Question: i am working achartengine on android and completed all works i have face one problem in line chart i mention the xaxis label but it's shows like 2,4,6,8,10,12 and so on with overlay with my xaxis label and i want to hide 2,4,6,8,10,12 labels in xaxis. if u don't understand see given below figure:

here is the full code:
'''
public class ChartExample extends Activity {
private GraphicalView mChartView;
XYMultipleSeriesRenderer renderer;
@Override
protected void onCreate(Bundle savedInstanceState) {
// TODO Auto-generated method stub
super.onCreate(savedInstanceState);
setContentView(R.layout.layout_chart);
LinearLayout layout = (LinearLayout) findViewById(R.id.linearLayout2);
String[] titles = new String[] { "spens1","2second" };
List<double[]> x = new ArrayList<double[]>();
x.add(new double[] { 1, 2, 3, 4, 5, 6, 7, 8, 9, 10, 11, 12 });
x.add(new double[] { 1, 2, 3, 4, 5, 6, 7, 8, 9, 10, 11, 12 });
// }
List<double[]> values = new ArrayList<double[]>();
values.add(new double[] { 9, 10, 11, 15, 19, 23, 26, 25, 22, 18, 13,
10 });
values.add(new double[] { 11, 13, 21, 10, 40, 10, 12,15, 24, 20, 15,
12 });
int[] colors = new int[] { Color.BLUE,Color.RED};
PointStyle[] styles = new PointStyle[] { PointStyle.CIRCLE,PointStyle.CIRCLE};
renderer = buildRenderer(colors, styles);
int length = renderer.getSeriesRendererCount();
for (int i = 0; i < length; i++) {
((XYSeriesRenderer) renderer.getSeriesRendererAt(i))
.setFillPoints(true);
}
setChartSettings(renderer, "SCORE CARD VIEW", "Attetempts",
"Marks Scored", 0, 12.5, 0, 45, Color.LTGRAY, Color.LTGRAY);
renderer.setXLabels(12);
renderer.setYLabels(10);
renderer.setShowGrid(false);
renderer.setXLabelsAlign(Align.CENTER);
renderer.setYLabelsAlign(Align.CENTER);
//renderer.setZoomButtonsVisible(true);
//renderer.setPanLimits(new double[] { 0, 20, 0, 40 });
//renderer.setZoomLimits(new double[] { 0, 20, 0, 40 });
renderer.setPanEnabled(false, false);
renderer.setZoomEnabled(false, false);
renderer.setShowLegend(false);
for(int k=0;k<12;k++)
{
renderer.addXTextLabel(k+1,"test");
}
if (mChartView == null)
{
Log.d("Oncreate ", "if (mChartView == null)");
mChartView = ChartFactory.getLineChartView(this, mDataset(titles,
x, values), renderer);
layout.addView(mChartView, new LayoutParams(
LayoutParams.FILL_PARENT, LayoutParams.FILL_PARENT));
}
else
{
mChartView.repaint();
Log.d("Oncreate ", "if (mChartView != null)");
}
}
private void setChartSettings(XYMultipleSeriesRenderer renderer3,
String title, String xTitle, String yTitle, double xMin,
double xMax, double yMin, double yMax, int axesColor,
int labelsColor) {
// TODO Auto-generated method stub
renderer3.setChartTitle(title);
renderer3.setXTitle(xTitle);
renderer3.setYTitle(yTitle);
renderer3.setXAxisMin(xMin);
renderer3.setXAxisMax(xMax);
renderer3.setYAxisMin(yMin);
renderer3.setYAxisMax(yMax);
renderer3.setAxesColor(axesColor);
renderer3.setLabelsColor(labelsColor);
}
private XYMultipleSeriesRenderer buildRenderer(int[] colors,
PointStyle[] styles) {
// TODO Auto-generated method stub
XYMultipleSeriesRenderer renderer = new XYMultipleSeriesRenderer();
setRenderer(renderer, colors, styles);
return renderer;
}
private void setRenderer(XYMultipleSeriesRenderer renderer2, int[] colors,
PointStyle[] styles) {
// TODO Auto-generated method stub
renderer2.setAxisTitleTextSize(16);
renderer2.setChartTitleTextSize(20);
renderer2.setLabelsTextSize(15);
renderer2.setLegendTextSize(15);
renderer2.setPointSize(5f);
renderer2.setMargins(new int[] { 20, 30, 15, 20 });
int length = colors.length;
for (int i = 0; i < length; i++) {
XYSeriesRenderer r = new XYSeriesRenderer();
r.setColor(colors[i]);
r.setPointStyle(styles[i]);
renderer2.addSeriesRenderer(r);
}
}
private XYMultipleSeriesDataset mDataset(String[] titles,
List<double[]> xValues, List<double[]> yValues) {
// TODO Auto-generated method stub
XYMultipleSeriesDataset dataset1 = new XYMultipleSeriesDataset();
addXYSeries(dataset1, titles, xValues, yValues, 0);
return dataset1;
}
private void addXYSeries(XYMultipleSeriesDataset dataset, String[] titles,
List<double[]> xValues, List<double[]> yValues, int scale) {
// TODO Auto-generated method stub
int length = titles.length;
for (int i = 0; i < length; i++) {
double[] xV = xValues.get(i);
XYSeries series = new XYSeries(titles[i], scale);
double[] yV = yValues.get(i);
int seriesLength = xV.length;
for (int k = 0; k < seriesLength; k++) {
series.add(xV[k], yV[k]);
}
dataset.addSeries(series);
}
}
}
'''
can you help me with greatly appreciated.
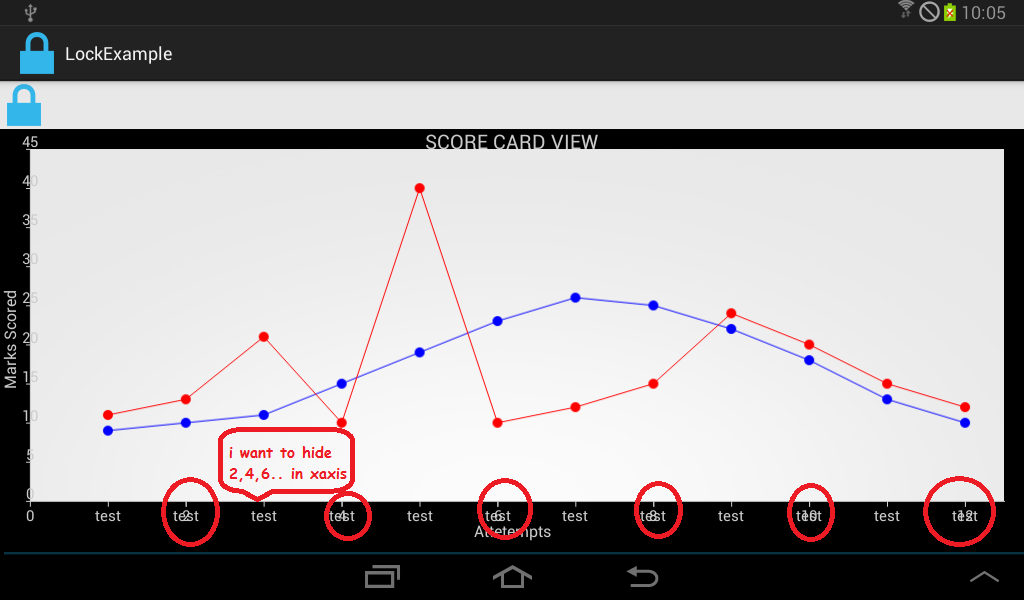
Answer: finally i got solution i have try this code below:
'''
renderer.setXLabels(0);
'''
and full class code here:
'''
package com.example.lockexample;
import java.util.ArrayList;
import java.util.List;
import org.achartengine.ChartFactory;
import org.achartengine.GraphicalView;
import org.achartengine.chart.PointStyle;
import org.achartengine.model.XYMultipleSeriesDataset;
import org.achartengine.model.XYSeries;
import org.achartengine.renderer.XYMultipleSeriesRenderer;
import org.achartengine.renderer.XYSeriesRenderer;
import android.app.Activity;
import android.graphics.Color;
import android.graphics.Paint.Align;
import android.os.Bundle;
import android.util.Log;
import android.view.ViewGroup.LayoutParams;
import android.widget.LinearLayout;
public class ChartExample extends Activity {
private GraphicalView mChartView;
XYMultipleSeriesRenderer renderer;
@Override
protected void onCreate(Bundle savedInstanceState) {
// TODO Auto-generated method stub
super.onCreate(savedInstanceState);
setContentView(R.layout.layout_chart);
LinearLayout layout = (LinearLayout) findViewById(R.id.linearLayout2);
String[] titles = new String[] { "spens1","2second" };
List<double[]> x = new ArrayList<double[]>();
x.add(new double[] { 1, 2, 3, 4, 5, 6, 7, 8, 9, 10, 11, 12 });
x.add(new double[] { 1, 2, 3, 4, 5, 6, 7, 8, 9, 10, 11, 12 });
// }
List<double[]> values = new ArrayList<double[]>();
values.add(new double[] { 9, 10, 11, 15, 19, 23, 26, 25, 22, 18, 13,
10 });
values.add(new double[] { 11, 13, 21, 10, 40, 10, 12,15, 24, 20, 15,
12 });
int[] colors = new int[] { Color.BLUE,Color.RED};
PointStyle[] styles = new PointStyle[] { PointStyle.CIRCLE,PointStyle.CIRCLE};
renderer = buildRenderer(colors, styles);
int length = renderer.getSeriesRendererCount();
for (int i = 0; i < length; i++) {
((XYSeriesRenderer) renderer.getSeriesRendererAt(i))
.setFillPoints(true);
}
setChartSettings(renderer, "SCORE CARD VIEW", "Attetempts",
"Marks Scored", 0, 12.5, 0, 45, Color.LTGRAY, Color.LTGRAY);
//renderer.setXLabels(12);
renderer.setYLabels(10);
renderer.setXLabels(0);
renderer.setShowGrid(true);
renderer.setXLabelsAlign(Align.CENTER);
renderer.setYLabelsAlign(Align.RIGHT);
renderer.setMargins(new int[] { 25,35, 10, 15 });
//renderer.setZoomButtonsVisible(true);
//renderer.setPanLimits(new double[] { 0, 20, 0, 40 });
//renderer.setZoomLimits(new double[] { 0, 20, 0, 40 });
renderer.setPanEnabled(false, false);
renderer.setZoomEnabled(false, false);
renderer.setMarginsColor(Color.parseColor("#EEEDED"));
renderer.setXLabelsColor(Color.BLACK);
renderer.setYLabelsColor(0,Color.BLACK);
renderer.setApplyBackgroundColor(true);
renderer.setBackgroundColor(Color.parseColor("#FBFBFC"));
//renderer.setShowLegend(false);
for(int k=0;k<12;k++)
{
renderer.addXTextLabel(k+1,"test");
}
if (mChartView == null)
{
Log.d("Oncreate ", "if (mChartView == null)");
mChartView = ChartFactory.getLineChartView(this, mDataset(titles,
x, values), renderer);
layout.addView(mChartView, new LayoutParams(
LayoutParams.FILL_PARENT, LayoutParams.FILL_PARENT));
}
else
{
mChartView.repaint();
Log.d("Oncreate ", "if (mChartView != null)");
}
}
private void setChartSettings(XYMultipleSeriesRenderer renderer3,
String title, String xTitle, String yTitle, double xMin,
double xMax, double yMin, double yMax, int axesColor,
int labelsColor) {
// TODO Auto-generated method stub
renderer3.setChartTitle(title);
renderer3.setXTitle(xTitle);
renderer3.setYTitle(yTitle);
renderer3.setXAxisMin(xMin);
renderer3.setXAxisMax(xMax);
renderer3.setYAxisMin(yMin);
renderer3.setYAxisMax(yMax);
renderer3.setAxesColor(axesColor);
renderer3.setLabelsColor(labelsColor);
}
private XYMultipleSeriesRenderer buildRenderer(int[] colors,
PointStyle[] styles) {
// TODO Auto-generated method stub
XYMultipleSeriesRenderer renderer = new XYMultipleSeriesRenderer();
setRenderer(renderer, colors, styles);
return renderer;
}
private void setRenderer(XYMultipleSeriesRenderer renderer2, int[] colors,
PointStyle[] styles) {
// TODO Auto-generated method stub
renderer2.setAxisTitleTextSize(16);
renderer2.setChartTitleTextSize(20);
renderer2.setLabelsTextSize(15);
renderer2.setLegendTextSize(15);
renderer2.setPointSize(5f);
//renderer2.setMargins(new int[] { 20, 30, 15, 20 });
renderer2.setMargins(new int[] { 25,35, 10, 15 });
int length = colors.length;
for (int i = 0; i < length; i++) {
XYSeriesRenderer r = new XYSeriesRenderer();
r.setColor(colors[i]);
r.setPointStyle(styles[i]);
renderer2.addSeriesRenderer(r);
}
}
private XYMultipleSeriesDataset mDataset(String[] titles,
List<double[]> xValues, List<double[]> yValues) {
// TODO Auto-generated method stub
XYMultipleSeriesDataset dataset1 = new XYMultipleSeriesDataset();
addXYSeries(dataset1, titles, xValues, yValues, 0);
return dataset1;
}
private void addXYSeries(XYMultipleSeriesDataset dataset, String[] titles,
List<double[]> xValues, List<double[]> yValues, int scale) {
// TODO Auto-generated method stub
int length = titles.length;
for (int i = 0; i < length; i++) {
double[] xV = xValues.get(i);
XYSeries series = new XYSeries(titles[i], scale);
double[] yV = yValues.get(i);
int seriesLength = xV.length;
for (int k = 0; k < seriesLength; k++) {
series.add(xV[k], yV[k]);
}
dataset.addSeries(series);
}
}
}
'''